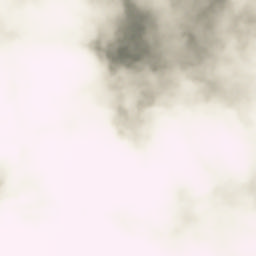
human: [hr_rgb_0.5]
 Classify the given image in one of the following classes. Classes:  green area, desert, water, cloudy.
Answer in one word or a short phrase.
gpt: cloudy